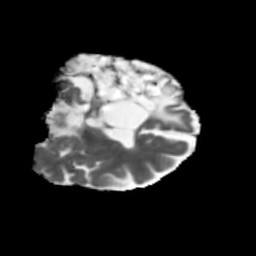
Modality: MD
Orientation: coronal
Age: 48
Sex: male
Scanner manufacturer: siemens
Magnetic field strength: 3 T
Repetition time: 5.47 s
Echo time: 0.0854 s